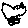
Label: bird